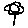
Label: flower